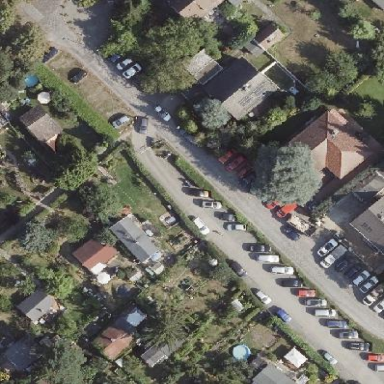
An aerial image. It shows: Parking area with surface.